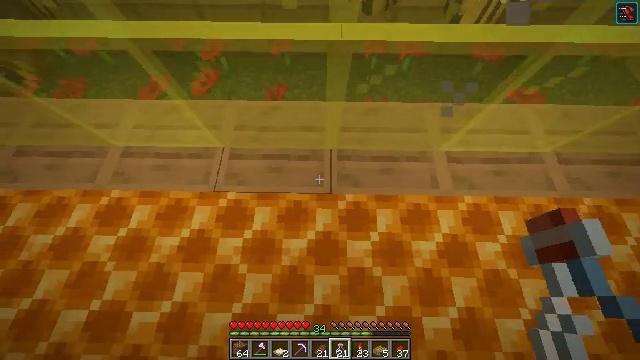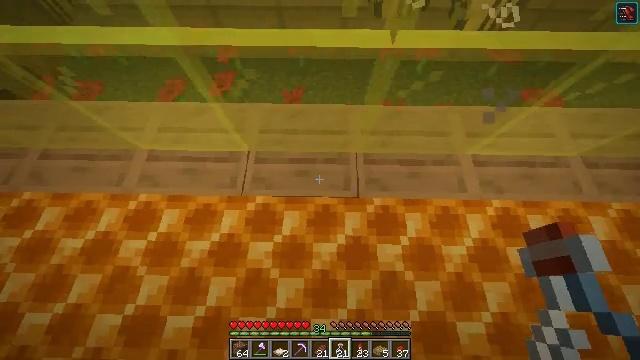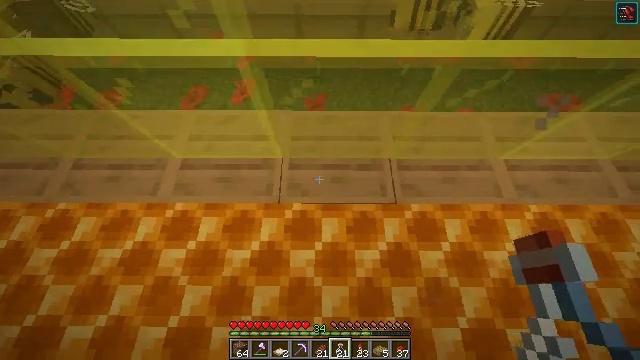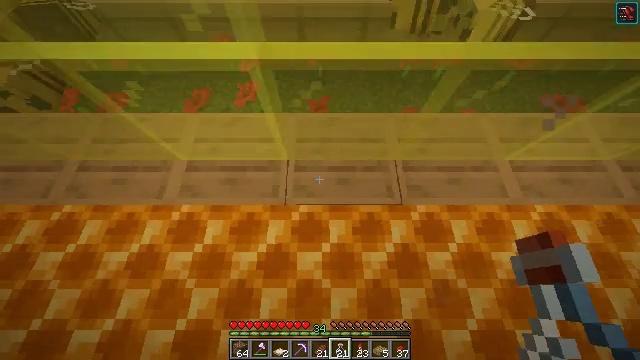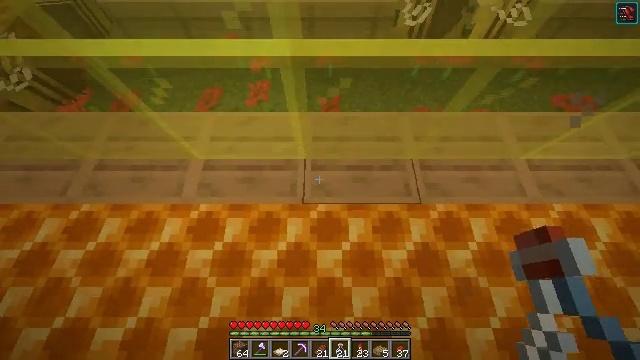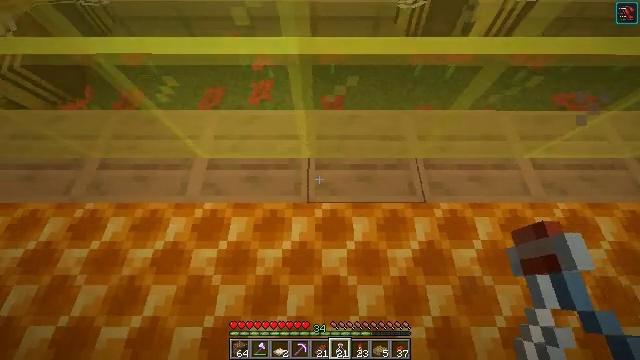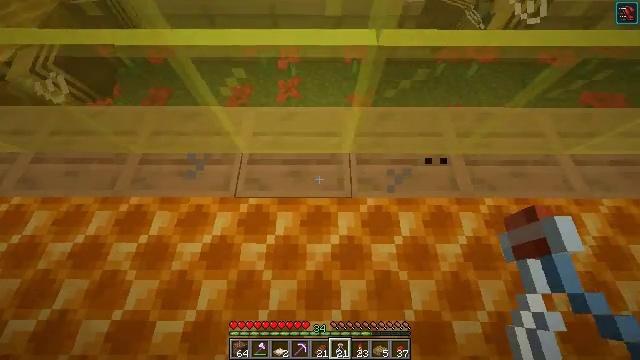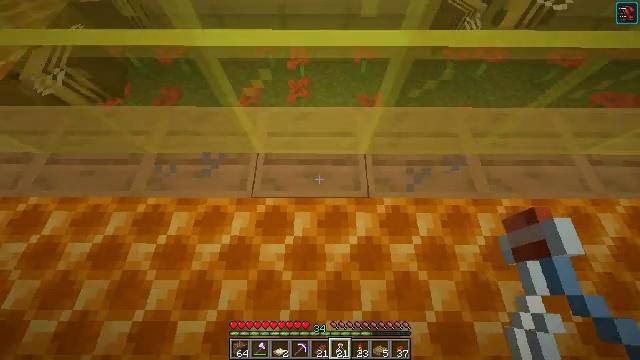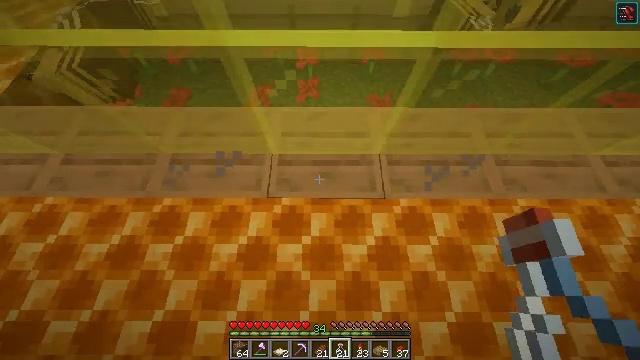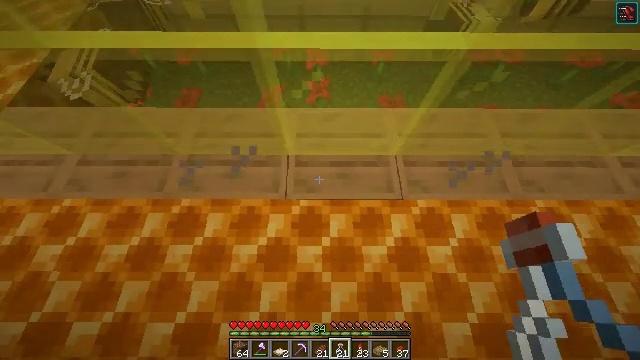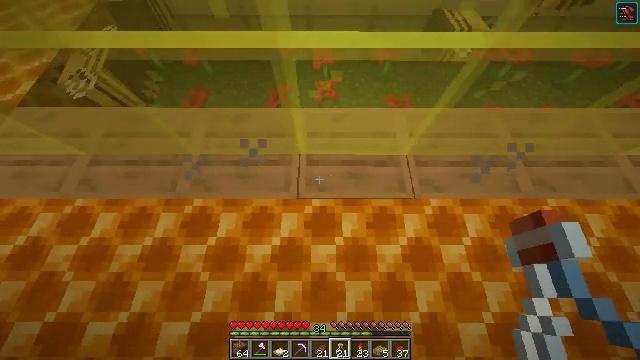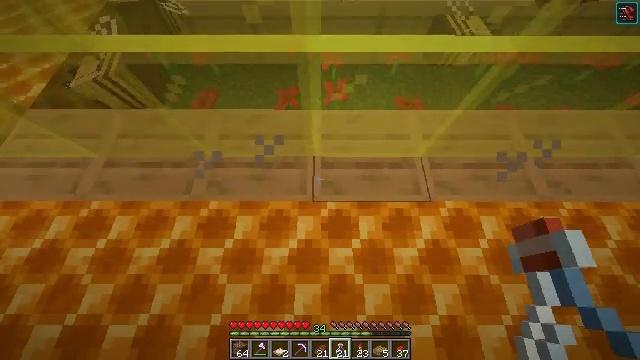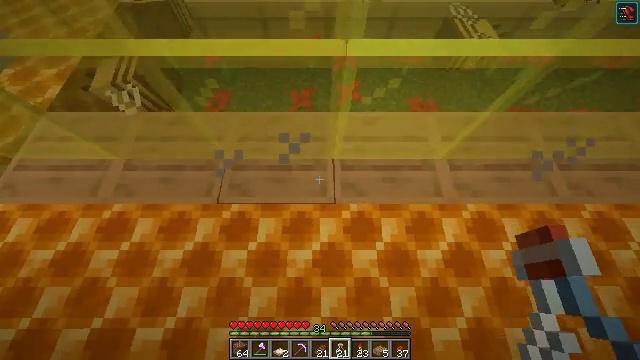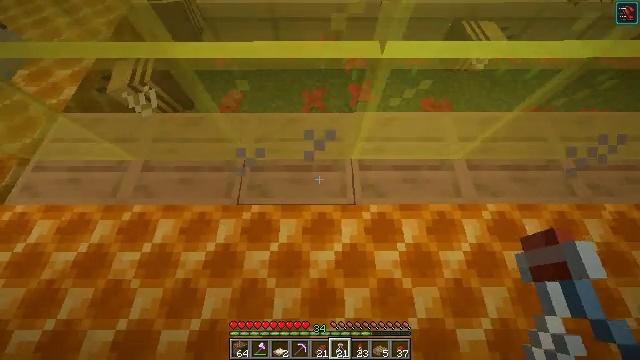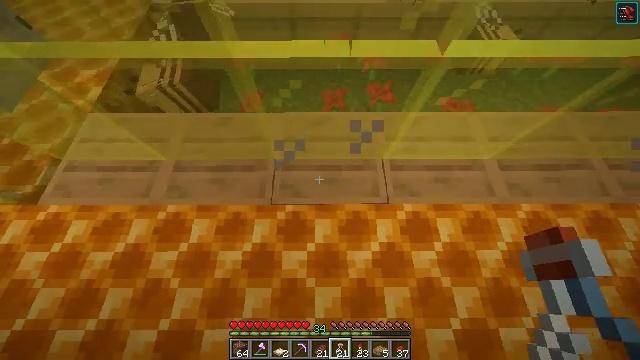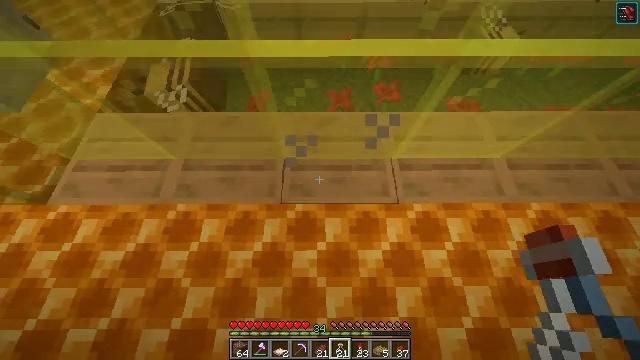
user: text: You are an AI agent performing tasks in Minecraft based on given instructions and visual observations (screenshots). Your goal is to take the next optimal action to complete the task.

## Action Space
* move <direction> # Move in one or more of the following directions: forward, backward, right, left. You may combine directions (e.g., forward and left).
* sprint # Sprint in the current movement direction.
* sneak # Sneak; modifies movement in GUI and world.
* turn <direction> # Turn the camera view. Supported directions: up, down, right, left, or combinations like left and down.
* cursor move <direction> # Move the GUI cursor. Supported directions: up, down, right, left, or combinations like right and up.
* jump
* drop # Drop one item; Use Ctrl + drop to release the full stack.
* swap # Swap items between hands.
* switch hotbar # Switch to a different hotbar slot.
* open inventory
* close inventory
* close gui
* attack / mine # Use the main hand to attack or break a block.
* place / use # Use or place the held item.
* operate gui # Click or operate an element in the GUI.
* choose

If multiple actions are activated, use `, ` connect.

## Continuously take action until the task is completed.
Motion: motion action
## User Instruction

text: Gather honey bottles to craft a honey block.
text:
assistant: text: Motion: move left, use / place
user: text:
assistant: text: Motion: move left, turn up, use / place
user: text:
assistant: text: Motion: use / place
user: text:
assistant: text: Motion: use / place
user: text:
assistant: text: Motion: move left, use / place
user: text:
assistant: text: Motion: move left, use / place
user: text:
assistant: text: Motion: move left, use / place
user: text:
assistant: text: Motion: use / place
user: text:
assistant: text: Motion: use / place
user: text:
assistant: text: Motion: use / place
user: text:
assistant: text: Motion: move left, use / place
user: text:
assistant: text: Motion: move left, use / place
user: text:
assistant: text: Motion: move left, use / place
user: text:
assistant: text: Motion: use / place
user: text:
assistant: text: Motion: use / place
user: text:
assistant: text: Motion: move left, use / place
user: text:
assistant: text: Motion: move left, use / place
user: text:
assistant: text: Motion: move left, use / place
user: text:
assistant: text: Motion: move left, use / place
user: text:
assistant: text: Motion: use / place
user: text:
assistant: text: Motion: use / place
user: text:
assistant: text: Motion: use / place
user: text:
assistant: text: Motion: move left, use / place
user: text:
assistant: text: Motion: move left, use / place
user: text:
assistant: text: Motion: move left, use / place
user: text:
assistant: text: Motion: use / place
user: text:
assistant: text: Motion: use / place
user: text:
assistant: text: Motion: use / place
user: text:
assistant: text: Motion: use / place
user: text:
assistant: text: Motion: use / place